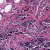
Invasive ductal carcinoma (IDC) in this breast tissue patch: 0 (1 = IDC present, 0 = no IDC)